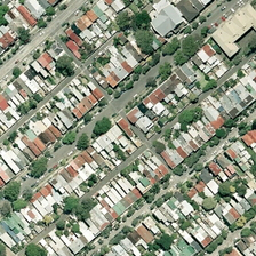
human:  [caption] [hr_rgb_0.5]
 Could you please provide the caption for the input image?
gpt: Many houses were built in this area.

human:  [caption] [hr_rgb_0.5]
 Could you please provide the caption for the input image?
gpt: Trees are planted on both sides of the road.

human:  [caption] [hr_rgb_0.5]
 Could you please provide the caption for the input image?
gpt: A lot of houses have been built in this area.

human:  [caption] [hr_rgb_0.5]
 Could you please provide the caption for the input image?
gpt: Some trees were planted on both sides of the road.

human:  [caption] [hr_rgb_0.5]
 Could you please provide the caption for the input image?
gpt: Some trees are planted on both sides of the road.